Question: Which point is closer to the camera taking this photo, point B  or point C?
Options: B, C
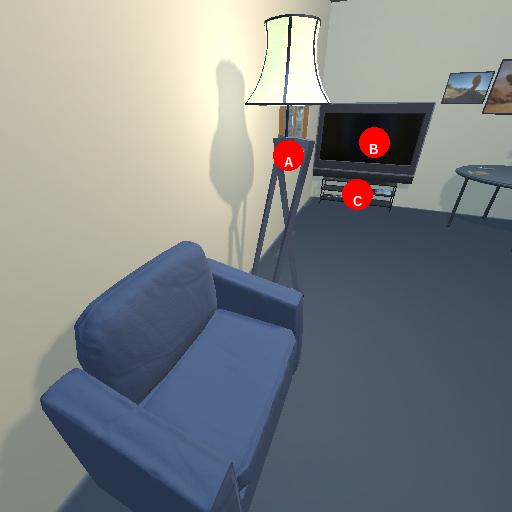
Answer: B